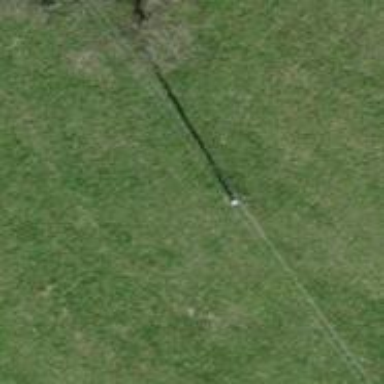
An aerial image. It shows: Power pole.